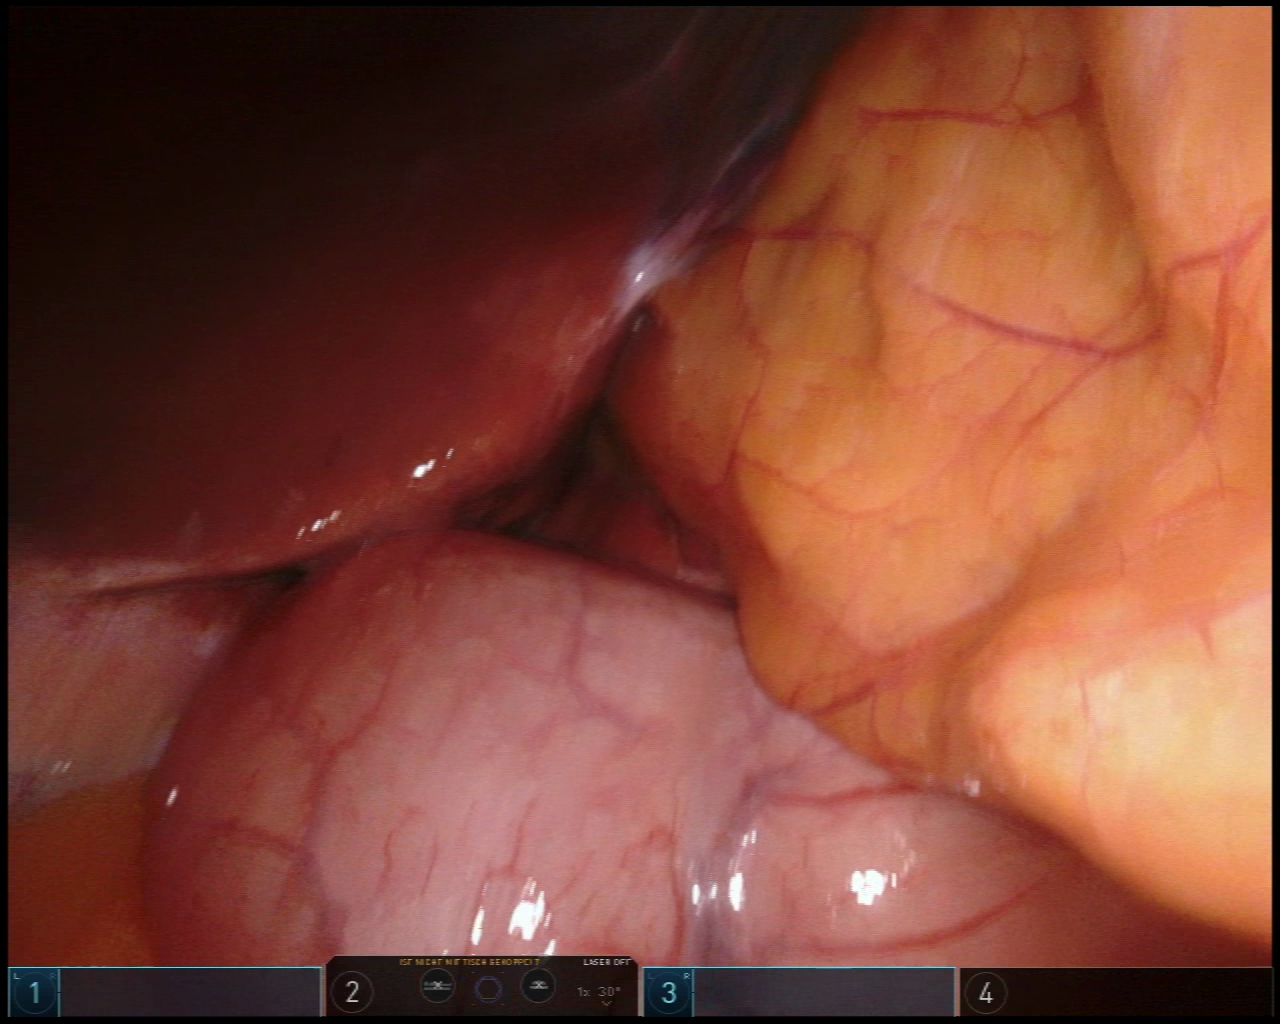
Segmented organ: liver
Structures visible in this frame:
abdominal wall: no
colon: no
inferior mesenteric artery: no
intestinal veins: no
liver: yes
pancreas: no
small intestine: no
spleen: no
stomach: yes
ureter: no
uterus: no
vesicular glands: no